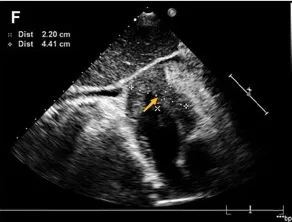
Chest computed tomography demonstrated cardiac mass of Case1. (F) Echocardiography depicted an oval-shaped mass (22 x 41 mm) (arrow) in the RA at the level of the superior vena cava ostium.
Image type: radiology (ultrasound)